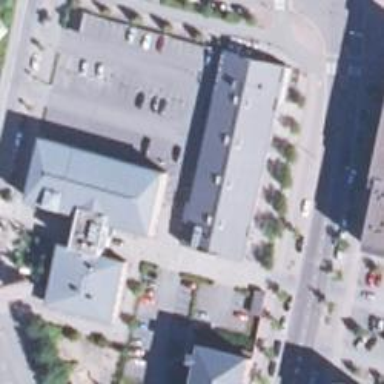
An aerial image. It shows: Convenience shop.